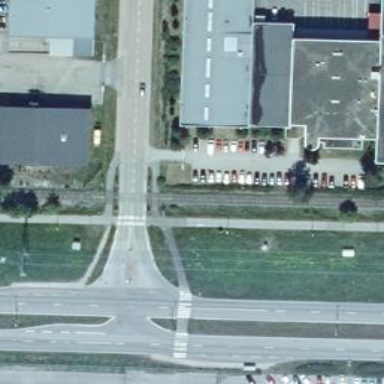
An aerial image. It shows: Level crossing with lights and barriers.